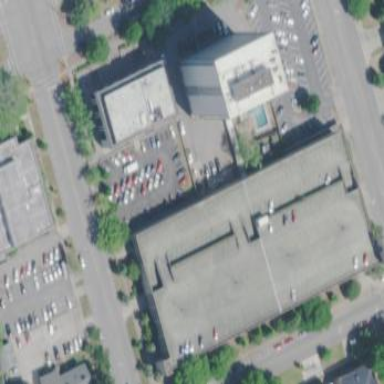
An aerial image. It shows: Multi-storey parking building.